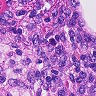
Metastatic tissue present: no